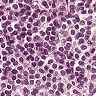
Metastatic tissue present: no